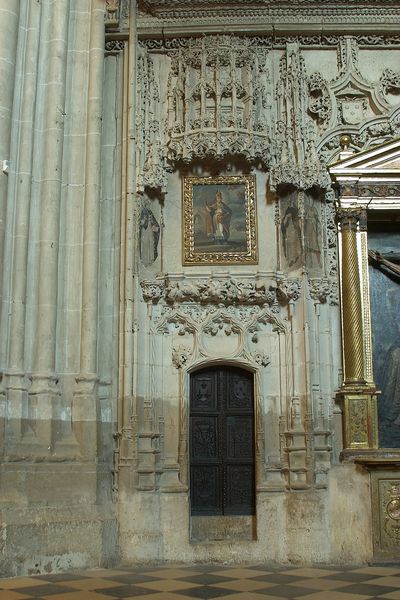
Titel: Kathedrale San Antolin in Palencia
Standort: Palencia, San Antolin (EU - E)
Schlagwörter: gemälde, mann, umhang, marmor, pfeiler, säule, säulen, tür, ornament, wand, architektur, rahmen, sockel, stein, bild, goldrahmen, innenraum, kirche, boden, gold, gotik, statue, relief, giebel, mauer, türe, figuren, ornamente, verzierung, tor, fussboden, kreuz, dom, fliesen, altar, portal, statuen, bündelpfeiler, gotisch, heilig, fialen, halbsäulen, protal, gotteshaus, strebepfeiler, fliesenboden, stehnd, portak, steim, pronament